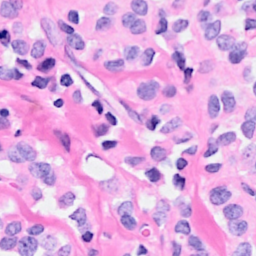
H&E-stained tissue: Breast